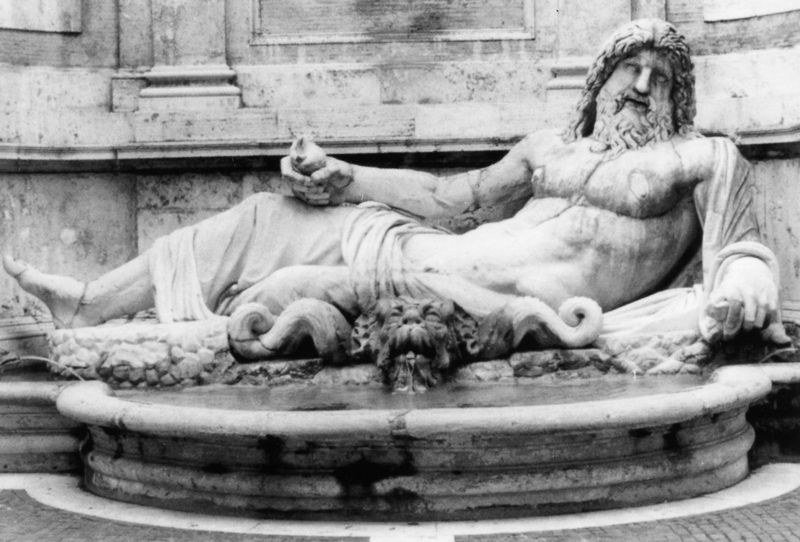
Titel: Flussgott „Marforio“
Institution: Rom, Piazza del Campidoglio, Innenhof des Palazzo Nuovo
Schlagwörter: gott, hand, mann, nackt, wasser, weiß, brust, finger, haar, marmor, mund, nase, schwarz, säule, hund, obst, bart, gesicht, stein, gewässer, brunnen, skulptur, statue, liegen, mauer, platz, wein, liegend, foto, becken, löwenkopf, rom, löwe, wasserspeier, neptun